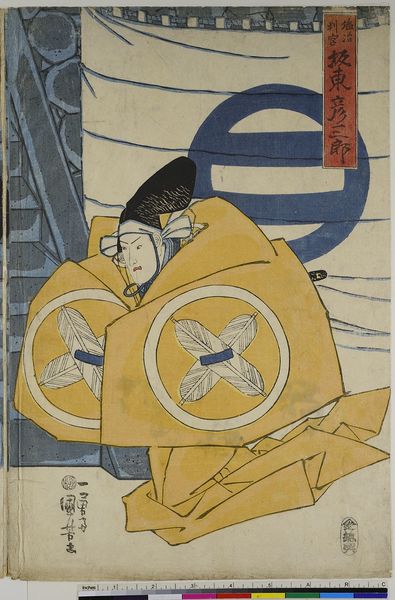
Titel: Die Schauspieler Bando Hikosaburo IV als Enga Hangan, Nakamura Utaemon IV als Moronao, Ichikawa Yaozo IV als Wakasaya  Yoshinosuke und Iwai Shijaku I als Kaoyo-gozen
Künstler: Utagawa Kuniyoshi
Standort: Hamburg
Institution: Museum für Kunst und Gewerbe Hamburg
Schlagwörter: blau, feder, mann, meer, gelb, hut, schwarz, tuch, gewand, mantel, bühne, theater, holzschnitt, japan, treppe, inschrift, ornamente, maske, asien, druckgraphik, druckgrafik, schwert, kreise, asiatisch, zeit, schauspieler, vorlage, emblem, farbholzschnitt, schauspielerin, kabuki, sumo, edo, chinesische zeichen, reproduktionen, druckerzeugnisse, theateraufführung, ukiyo, frau, chichesische zeichen, samuraj